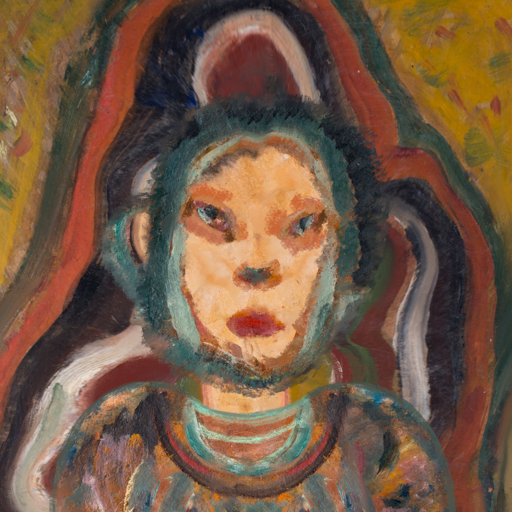
Background: AfterRaid, Head And Neck Front: Childish, Face Front: Boggyland, Bust: Boggyland, Hair Front: Boggyland, Head Accessory: Blank, Second Necklace: Blank, Necklace: Blank, Baby: Blank